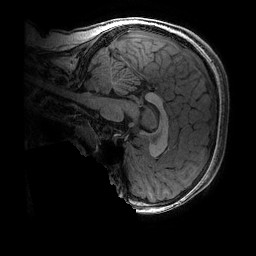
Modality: T1w
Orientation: sagittal
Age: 12
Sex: female
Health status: ill
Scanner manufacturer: ge
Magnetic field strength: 3 T
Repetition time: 0.007664 s
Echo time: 0.00342 s